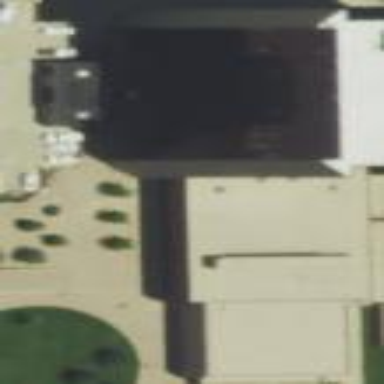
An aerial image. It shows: Courthouse building.